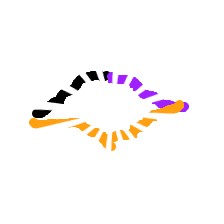
Shape: rhombus